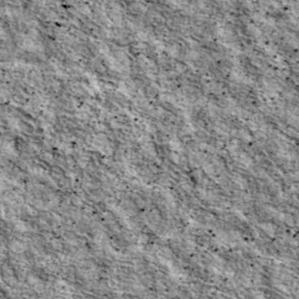
Label: non_frost